Field crop: tomato
Growth stage: 1
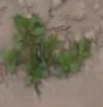
Species: portulaca